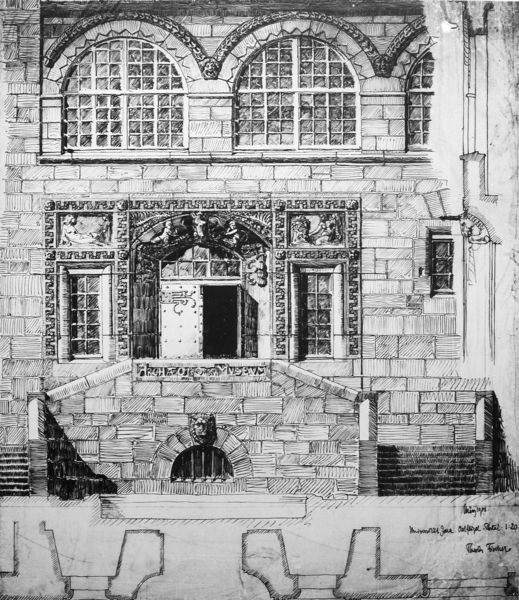
Titel: Universität Jena, Archäologisches Museum - Ansicht Eingang(Ausschnitt)
Künstler: Theodor Fischer
Standort: München
Institution: Architektursammlung der TU
Schlagwörter: feder, gestein, kopf, schatten, weiß, fenster, glas, grau, licht, schwarz, skizze, säule, säulen, tür, zeichnung, anlage, gebäude, haus, schloss, muster, ornament, wand, architektur, rahmen, stein, steine, vorhang, brüstung, einsam, gitter, kanal, front, engel, relief, schrift, ansicht, bogen, fassade, türen, mauer, sprossenfenster, ziegel, hof, rand, figuren, rundbogen, treppe, treppen, arch, arches, architecture, church, palace, stair, stairs, steps, white, window, black, figures, wall, windows, symmetrie, ornamente, print, aufgang, geländer, stufe, stufen, tor, foto, fotografie, rechtecke, bögen, eingang, fugen, treppenstufen, tusche, innenhof, maske, palast, mauerwerk, scheiben, groß, druck, schnitt, schwarzweiss, holzstich, loch, radierung, stich, pavement, text, beschriftung, bleistift, entwurf, löwenkopf, fries, quadrate, portal, rustika, tore, villa, sims, gesims, gitterstäbe, löwen, quader, mauern, vergittert, stone, rundbögen, fensterbank, romanik, building, house, plan, kellerfenster, löwe, trichter, entrance, porch, drawing, paper, kupferstich, reliefs, decoration, fenstersprossen, castle, shadow, sketch, bau, glass, statue, door, fence, grundriss, city, aufriss, architekturzeichnung, bauplan, arc, design, doors, steinquader, ziegelstein, walls, mauersteine, brick, bricks, gate, symmetry, solbank, entry, school, pencil, archtiektur, portaö, horse, toto, schlusstein, shadows, zecihnung, tüt, achsenkreuz, haus architektur, plankopf, quadermauerwerl, srossen, stge, tirchterportal, stones, arcs, doorway, lion, butzenfenster, tiles, words, plane, drain, grate, gutter, stained glass, symmetrical, jail, masonry, bars, kleine fenster, carvings, stirs, panes, bolt, aufgng, planimetry, embellishment, afgang, wass, adornation